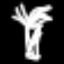
Label: palm tree